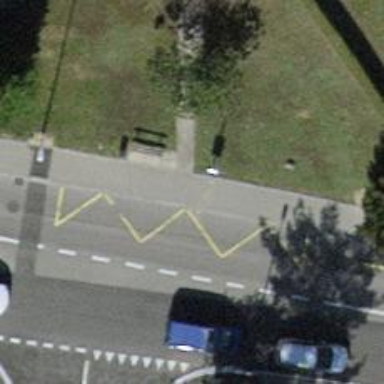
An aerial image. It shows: Bus stop with platform for public transport.